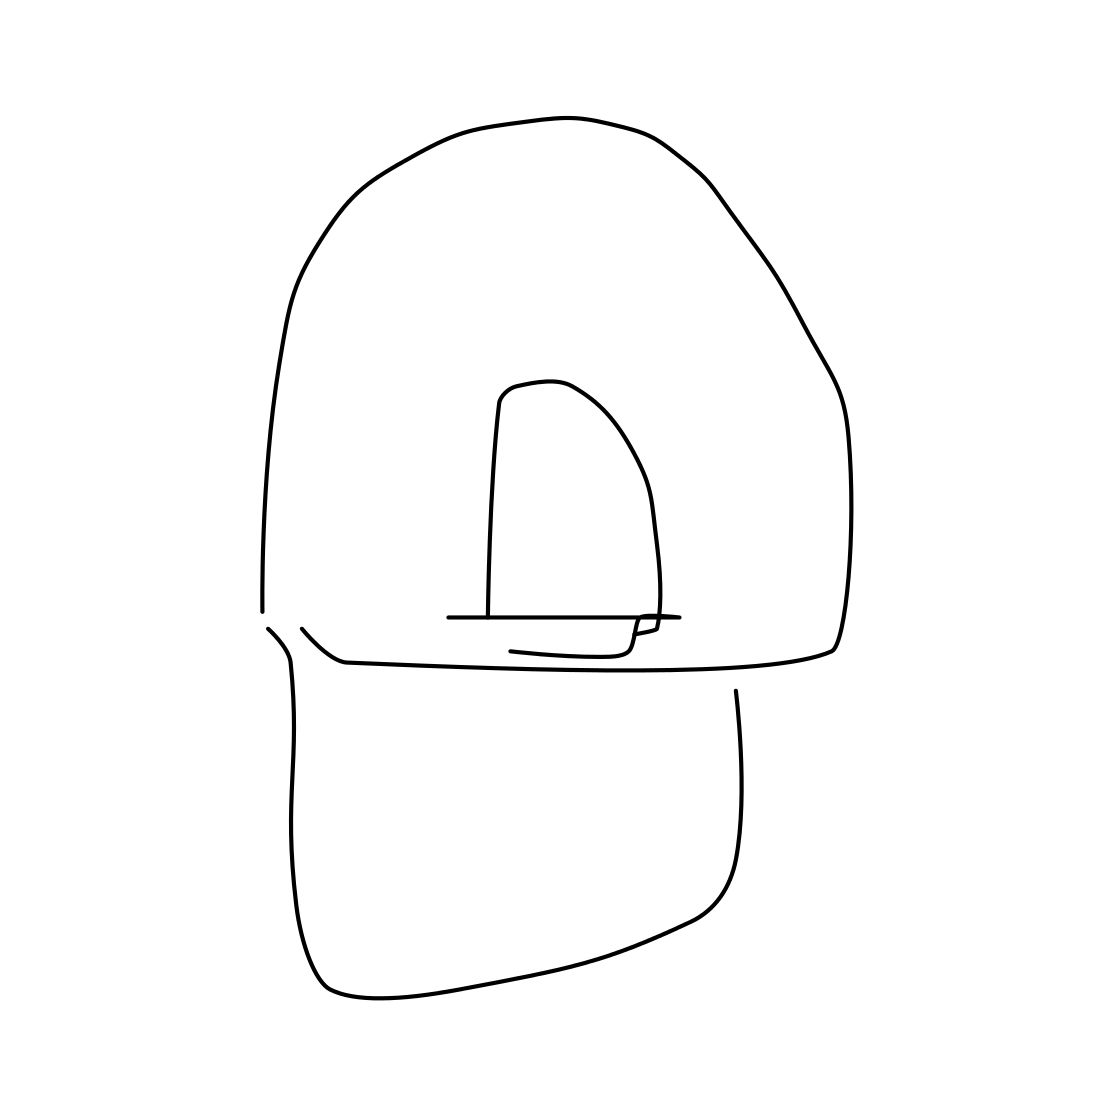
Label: helmet